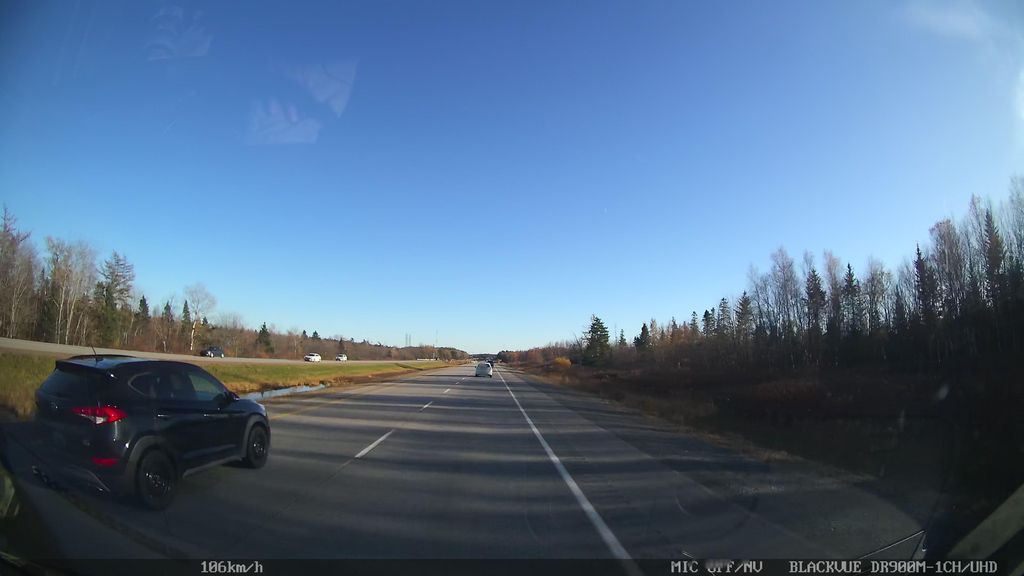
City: halifax